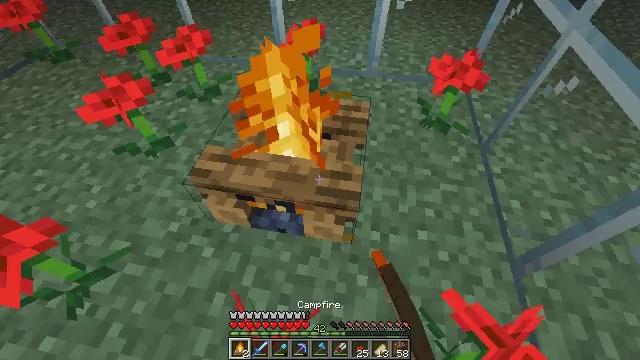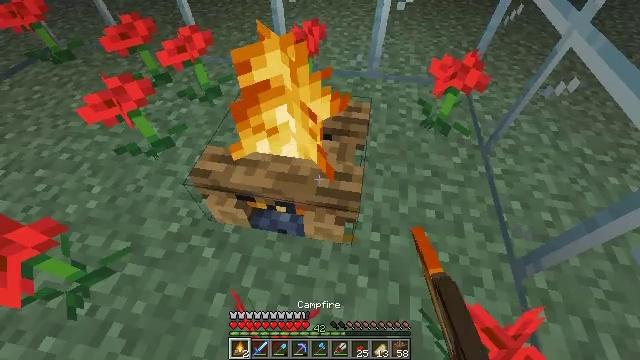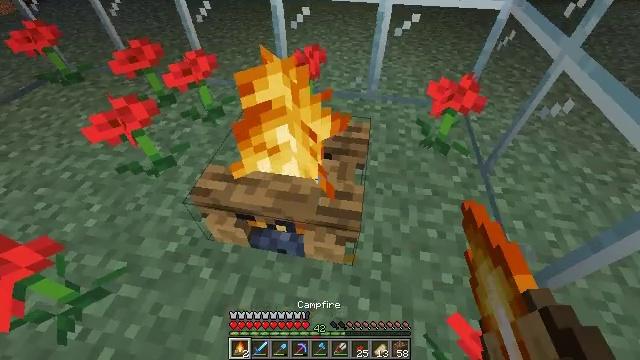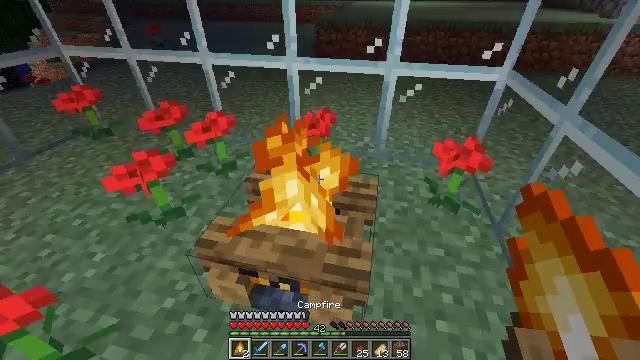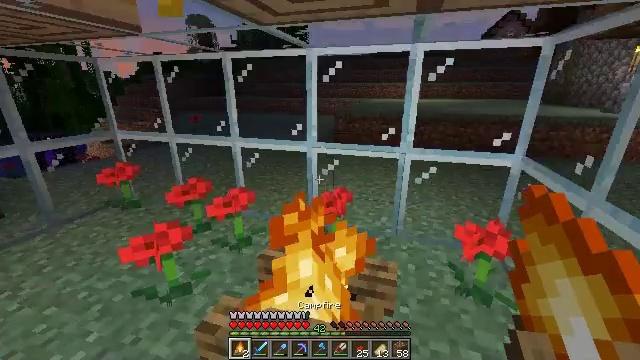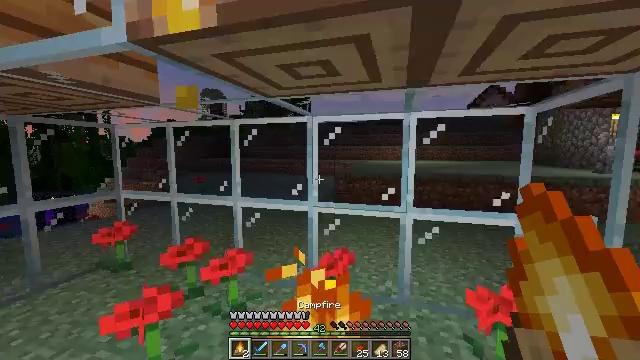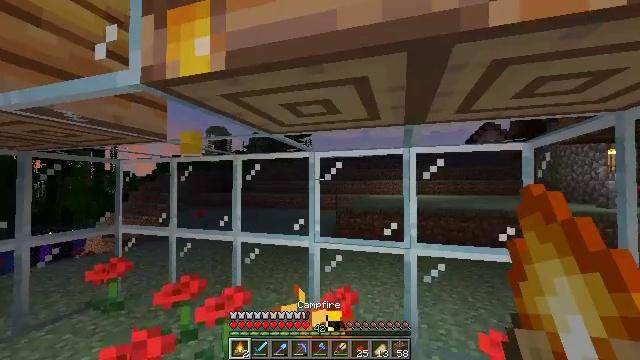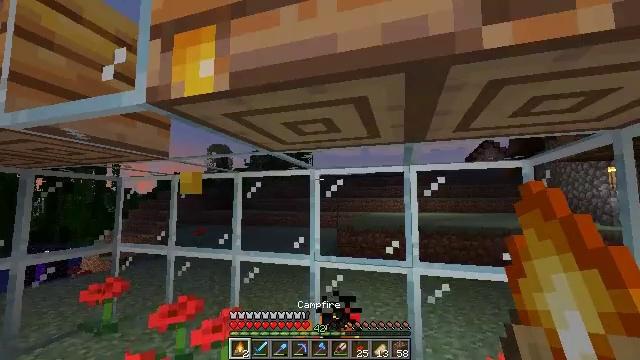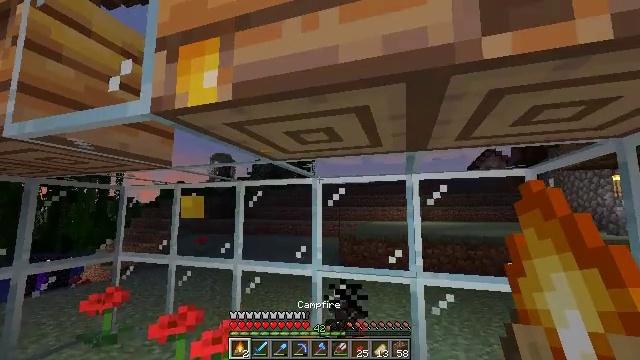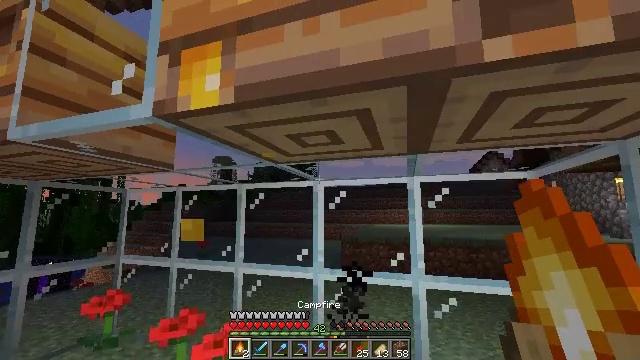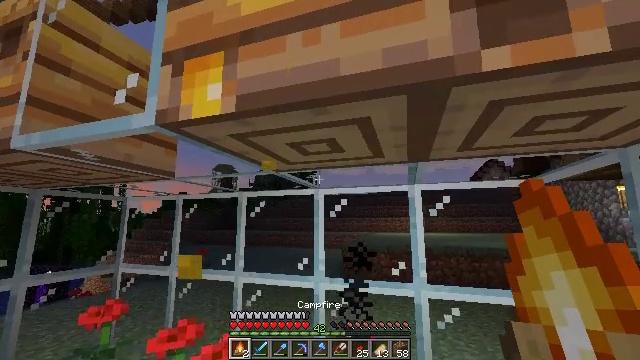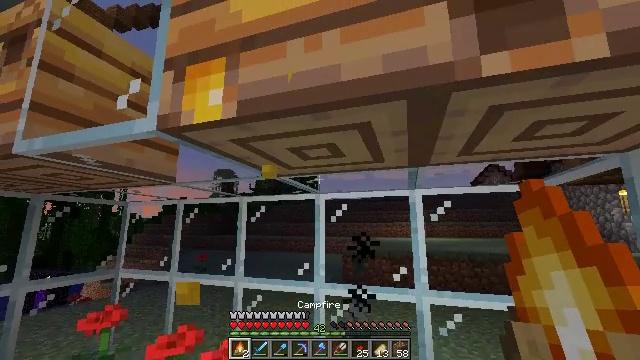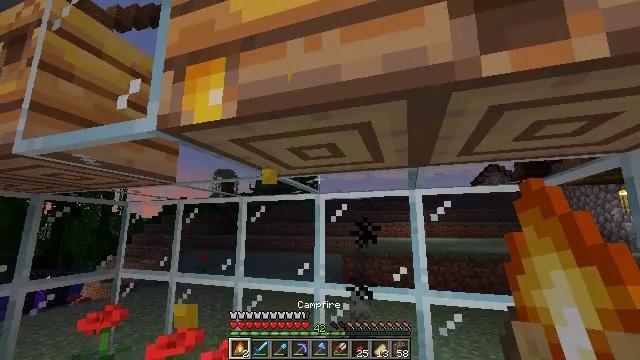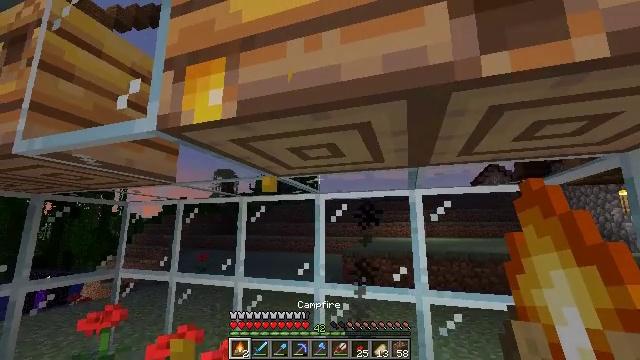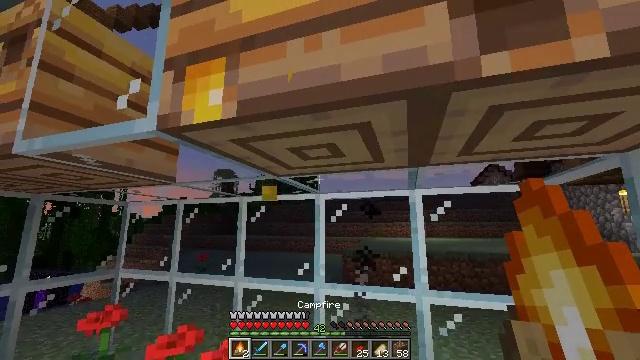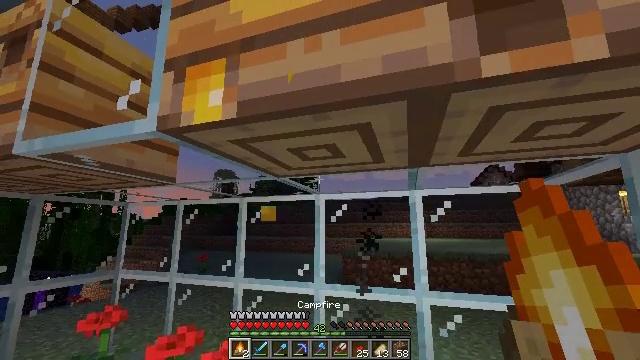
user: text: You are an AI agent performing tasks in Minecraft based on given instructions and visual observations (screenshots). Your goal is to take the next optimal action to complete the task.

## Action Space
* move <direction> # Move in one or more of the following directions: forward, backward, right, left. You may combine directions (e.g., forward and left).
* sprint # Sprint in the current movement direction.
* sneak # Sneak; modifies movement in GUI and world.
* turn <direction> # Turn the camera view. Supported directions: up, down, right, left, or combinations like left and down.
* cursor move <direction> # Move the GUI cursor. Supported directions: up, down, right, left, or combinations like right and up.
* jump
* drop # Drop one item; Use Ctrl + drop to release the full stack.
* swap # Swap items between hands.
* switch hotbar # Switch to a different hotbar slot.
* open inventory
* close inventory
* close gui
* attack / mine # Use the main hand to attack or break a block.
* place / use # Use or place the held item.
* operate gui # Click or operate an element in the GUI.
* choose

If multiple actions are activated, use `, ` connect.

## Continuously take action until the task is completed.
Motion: motion action
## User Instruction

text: Disassemble the campfire for reuse.
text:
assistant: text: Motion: no_op
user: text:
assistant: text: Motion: turn up
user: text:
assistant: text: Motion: turn left and up
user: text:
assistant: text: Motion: turn left and up
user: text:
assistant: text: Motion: turn up
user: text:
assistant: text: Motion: turn up
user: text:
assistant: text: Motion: turn up
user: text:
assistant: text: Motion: turn up
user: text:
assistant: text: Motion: no_op
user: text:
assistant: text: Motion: turn up
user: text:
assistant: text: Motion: turn up
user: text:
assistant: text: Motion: no_op
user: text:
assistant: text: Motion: no_op
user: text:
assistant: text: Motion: no_op
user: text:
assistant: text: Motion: no_op
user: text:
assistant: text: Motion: turn up
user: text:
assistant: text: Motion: turn up
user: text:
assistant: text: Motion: turn up
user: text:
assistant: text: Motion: no_op
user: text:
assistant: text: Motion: turn right
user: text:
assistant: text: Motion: no_op
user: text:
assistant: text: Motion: no_op
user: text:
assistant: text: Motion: no_op
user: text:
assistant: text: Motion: no_op
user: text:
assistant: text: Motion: turn left
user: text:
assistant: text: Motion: no_op
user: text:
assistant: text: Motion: no_op
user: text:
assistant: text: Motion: no_op
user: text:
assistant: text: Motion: no_op
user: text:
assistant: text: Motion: no_op